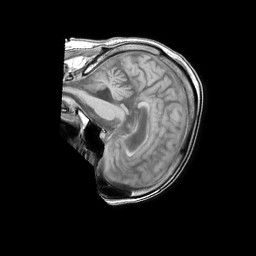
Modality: T1w
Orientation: sagittal
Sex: male
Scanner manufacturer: philips
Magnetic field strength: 1.5 T
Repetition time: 0.2644 s
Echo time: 0.001851 s